The image is a wavelet scalogram (time versus scale/frequency) of a rolling-element bearing's vibration signal. Determine the bearing's health state. Answer with exactly one of: normal, inner_race, outer_race, ball.
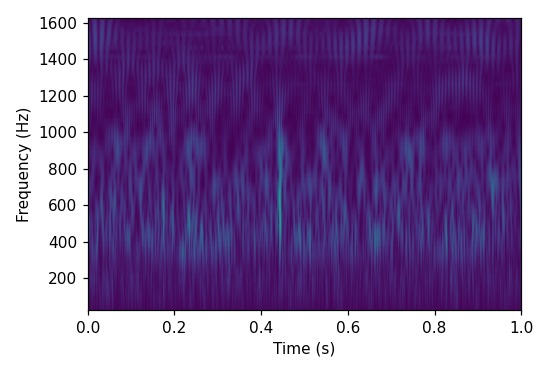
Answer: outer_race